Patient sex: M
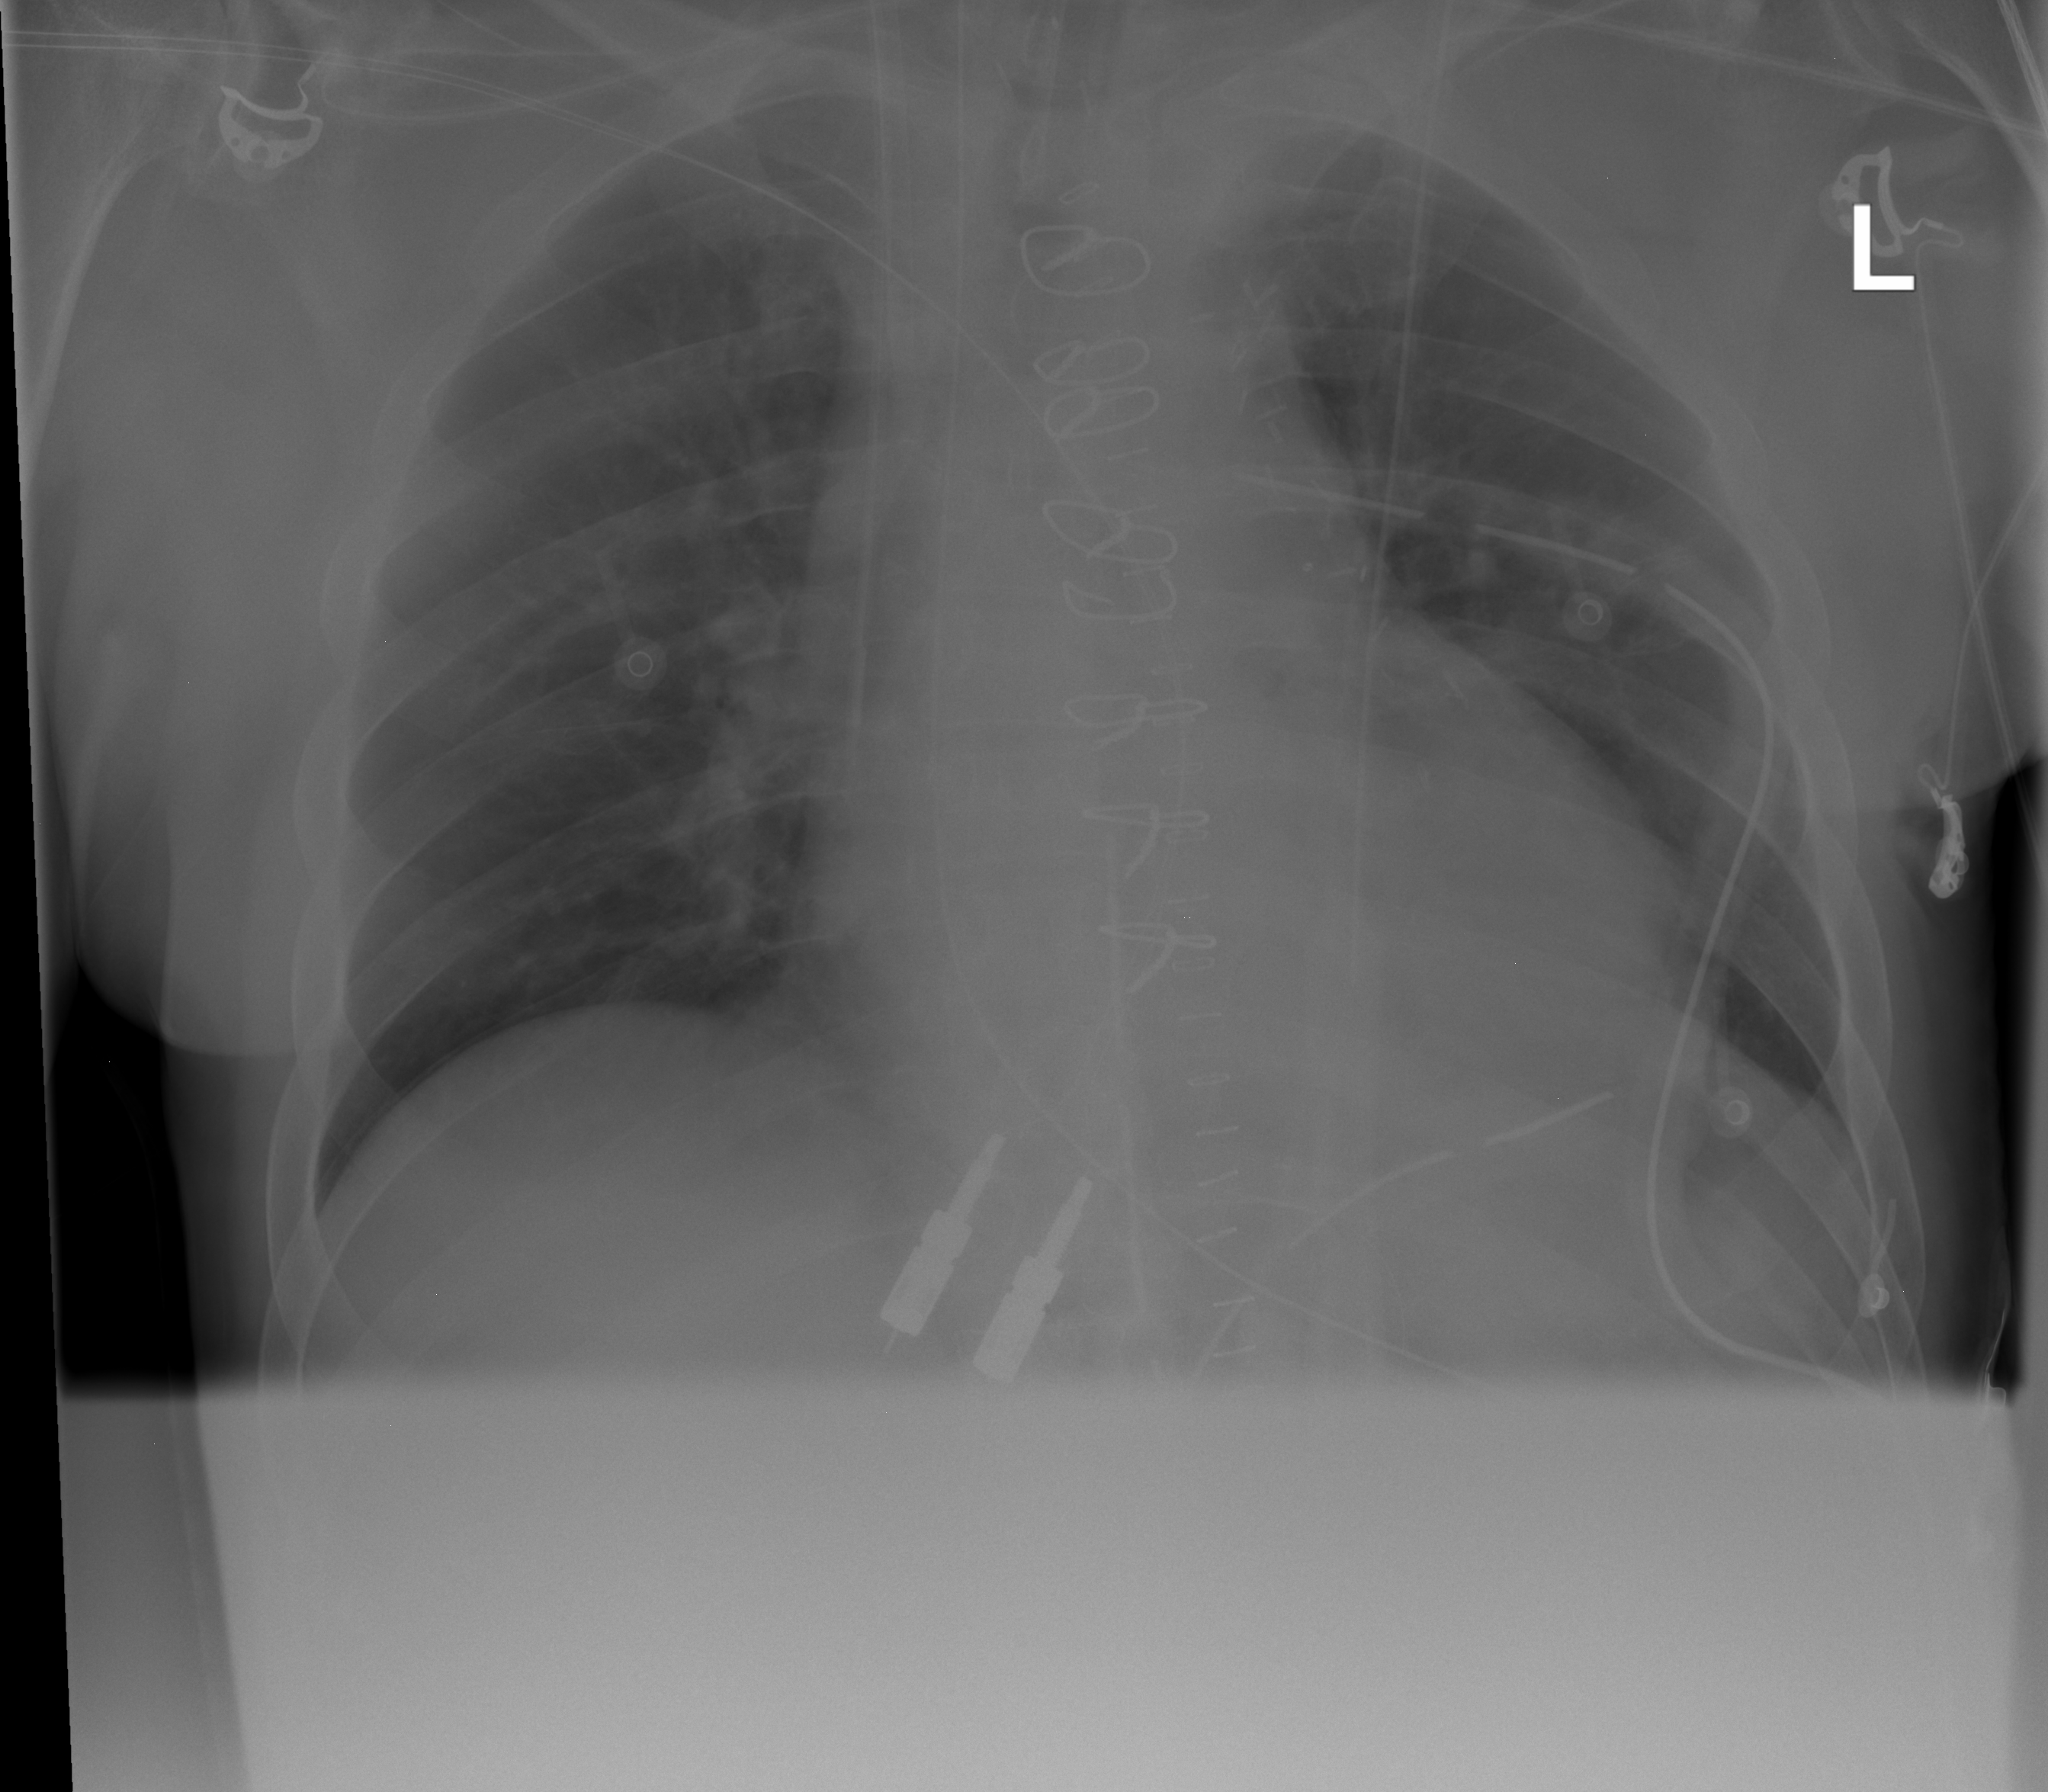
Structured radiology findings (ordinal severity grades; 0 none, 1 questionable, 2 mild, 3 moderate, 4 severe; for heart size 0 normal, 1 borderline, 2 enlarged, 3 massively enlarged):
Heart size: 2
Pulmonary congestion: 0
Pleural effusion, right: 0
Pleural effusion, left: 0
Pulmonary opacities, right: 0
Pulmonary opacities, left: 0
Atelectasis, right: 0
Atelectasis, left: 0